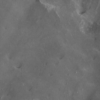
Label: not_dusty